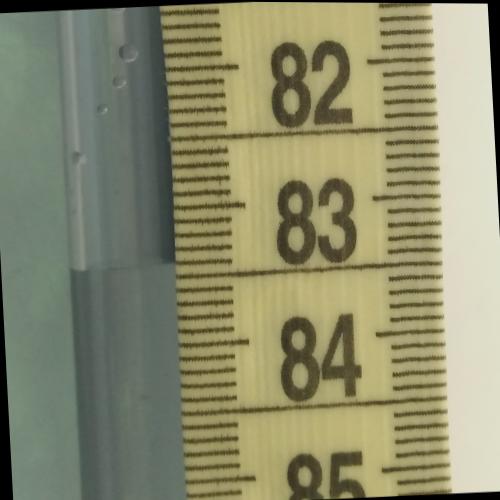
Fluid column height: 83.4 cm